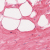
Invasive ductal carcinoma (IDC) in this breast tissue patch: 0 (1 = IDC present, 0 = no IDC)